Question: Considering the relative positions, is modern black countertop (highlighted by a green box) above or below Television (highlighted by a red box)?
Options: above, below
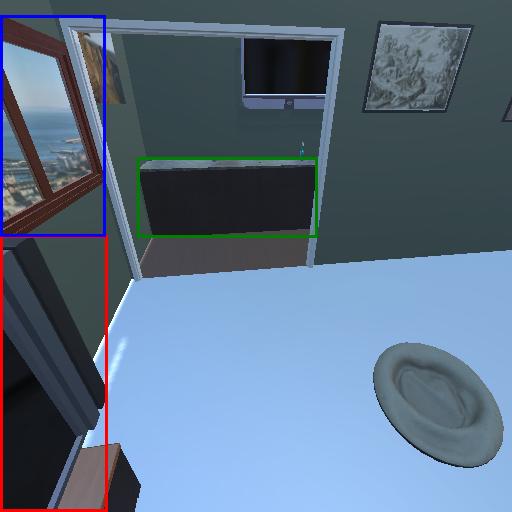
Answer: above